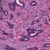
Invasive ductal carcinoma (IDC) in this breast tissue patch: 1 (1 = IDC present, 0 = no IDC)